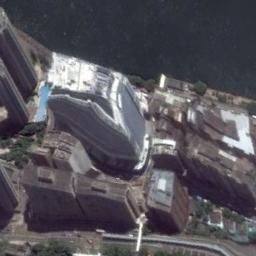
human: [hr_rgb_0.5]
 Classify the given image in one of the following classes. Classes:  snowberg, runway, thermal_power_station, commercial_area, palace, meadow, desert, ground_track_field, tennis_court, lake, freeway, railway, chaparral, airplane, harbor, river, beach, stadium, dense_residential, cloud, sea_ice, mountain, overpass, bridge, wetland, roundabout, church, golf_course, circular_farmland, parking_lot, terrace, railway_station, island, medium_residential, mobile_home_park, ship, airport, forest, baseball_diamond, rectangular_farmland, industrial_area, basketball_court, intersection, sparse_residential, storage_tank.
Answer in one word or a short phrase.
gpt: commercial_area